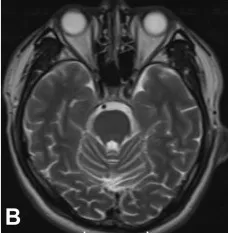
Magnetic resonance imaging (MRI) of the brain. Axial T2-weighted.
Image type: radiology (mri)